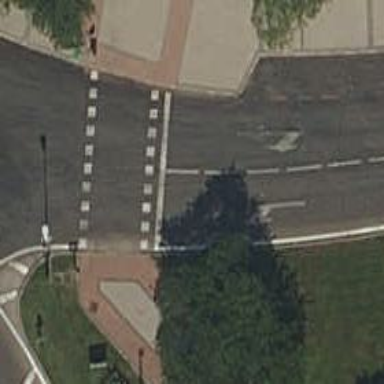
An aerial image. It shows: Road with traffic signals.